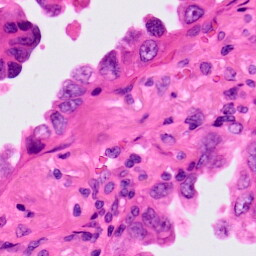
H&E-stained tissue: Lung